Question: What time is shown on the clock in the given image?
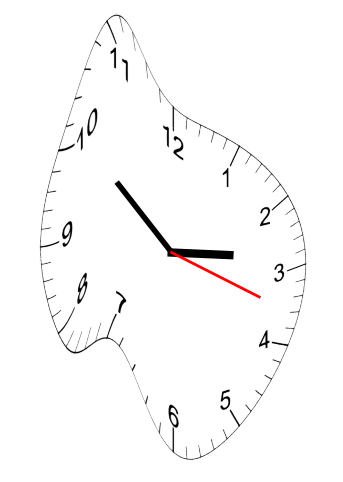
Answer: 02:51:18